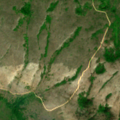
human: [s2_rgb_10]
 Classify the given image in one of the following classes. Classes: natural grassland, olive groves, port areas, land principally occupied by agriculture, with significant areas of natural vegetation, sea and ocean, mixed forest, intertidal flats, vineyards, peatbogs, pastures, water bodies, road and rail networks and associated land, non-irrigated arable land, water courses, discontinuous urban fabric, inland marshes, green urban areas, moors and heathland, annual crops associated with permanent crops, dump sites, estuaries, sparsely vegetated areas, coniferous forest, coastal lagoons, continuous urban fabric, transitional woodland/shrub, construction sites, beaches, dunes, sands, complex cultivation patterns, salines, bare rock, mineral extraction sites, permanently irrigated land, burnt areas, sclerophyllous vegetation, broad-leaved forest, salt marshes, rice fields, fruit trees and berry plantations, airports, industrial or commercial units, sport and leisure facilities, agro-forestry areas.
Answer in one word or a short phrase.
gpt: natural grassland, transitional woodland/shrub